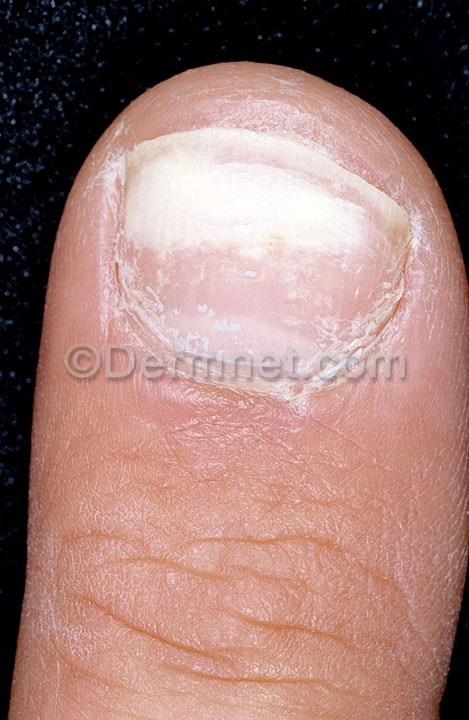
Disease: Nail Fungus and other Nail Disease